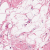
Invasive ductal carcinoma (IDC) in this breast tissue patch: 0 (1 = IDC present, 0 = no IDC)